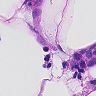
Metastatic tissue present: yes